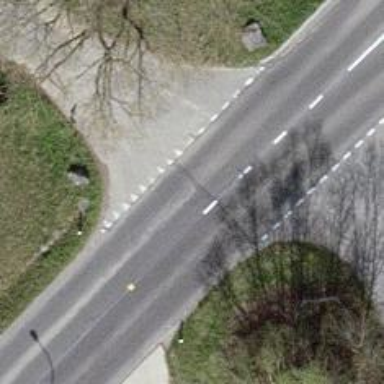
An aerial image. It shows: Secondary road.